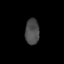
Tissue: skin
Cell type: Epithelial cells
Senescence score: 0.2045
Nuclear area (px): 361
Mean DAPI intensity: 74.111